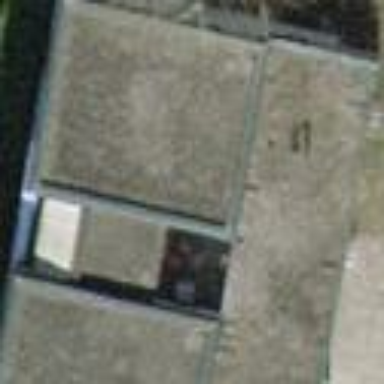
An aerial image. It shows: Building with flat roof.